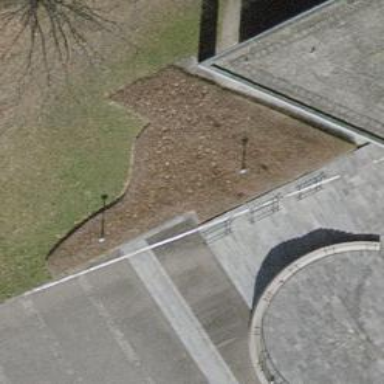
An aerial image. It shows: Bench.